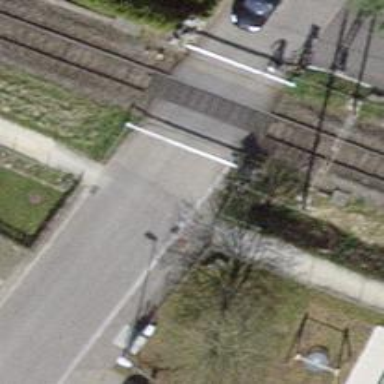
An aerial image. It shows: Unmarked crossing on the road.